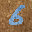
Label: 6